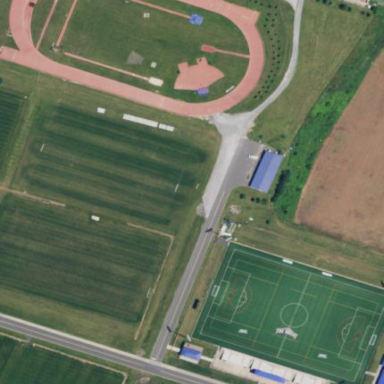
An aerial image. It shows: Soccer pitch for leisureland activities.